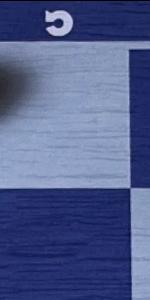
Label: Empty